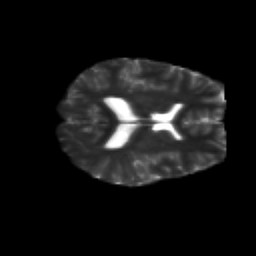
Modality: T2w
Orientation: axial
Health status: healthy
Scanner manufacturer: siemens
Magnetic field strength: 3 T
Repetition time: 12 s
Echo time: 0.092 s